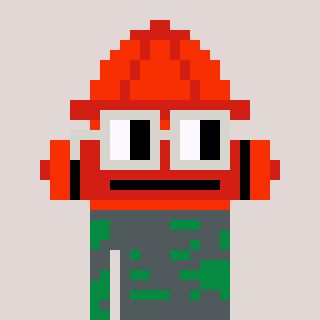
a pixel art character with square light gray glasses, a fire hydrant-shaped head and a green-colored body on a warm background